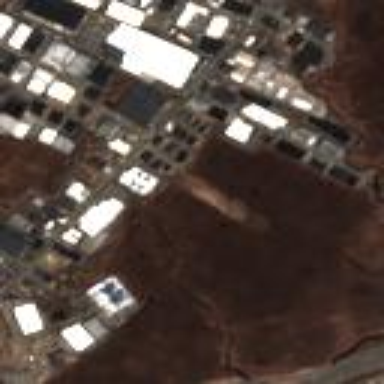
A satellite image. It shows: Industrial area.